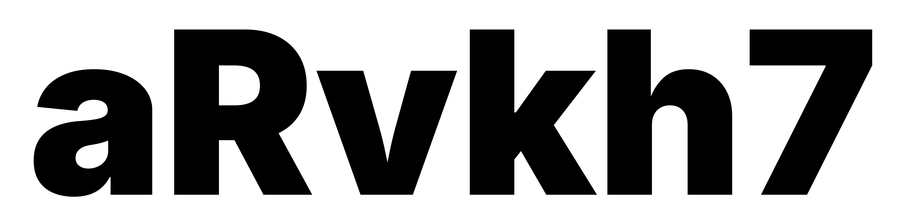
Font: Inter_Black